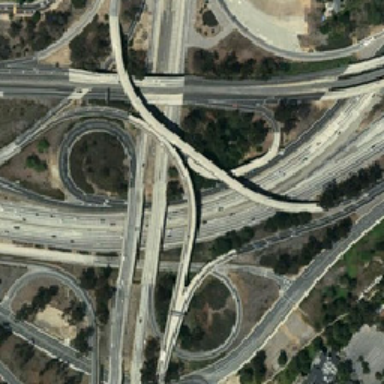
There are many overpasses here .